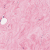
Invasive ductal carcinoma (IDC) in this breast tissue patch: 0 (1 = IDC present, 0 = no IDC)